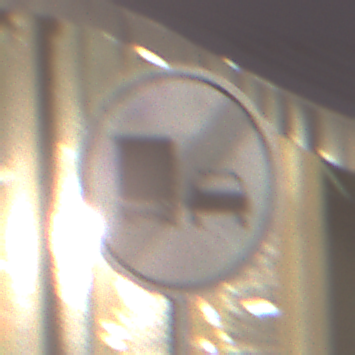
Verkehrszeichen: EndeUeberholverbotKraftfahrzeuge
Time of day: SunriseSunset
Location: Outdoor (Urban)
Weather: PartlyCloudy
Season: NotSpecified
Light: Artificial